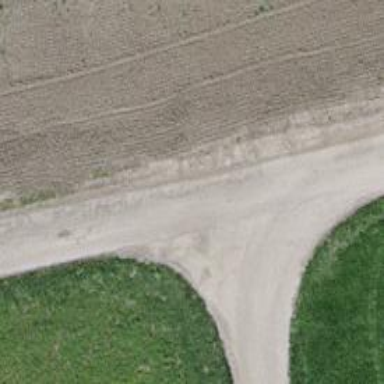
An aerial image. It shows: Service road with paved surface.